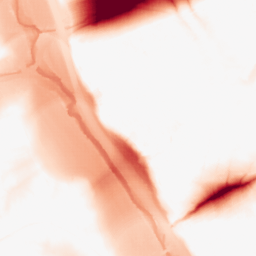
Category: morphological
Decomposition family: tophat
Decomposition parameters: size: 50
mode: black
Upsampling method: sinc_hamming
Upsampling parameters: scale: 8
kernel_size: 16
Upsampling scale: 8